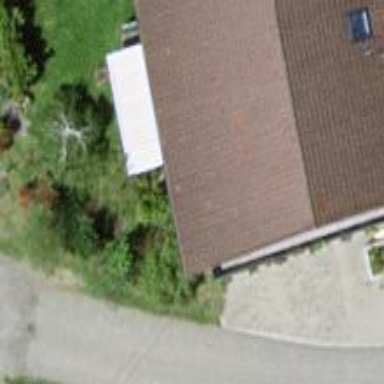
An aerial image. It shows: Detached building.